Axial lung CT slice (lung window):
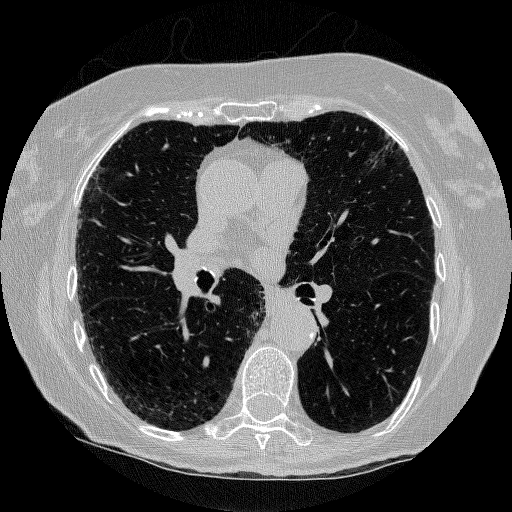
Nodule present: no